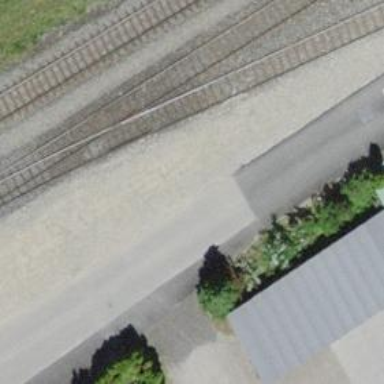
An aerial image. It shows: Abandoned railway yard with one track.